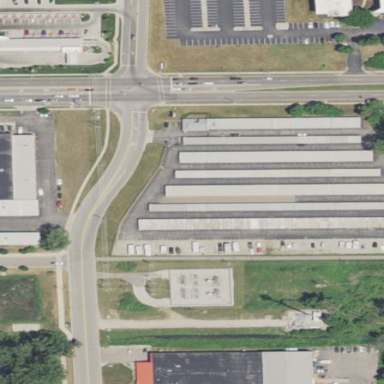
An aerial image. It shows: Building used for storage rental.